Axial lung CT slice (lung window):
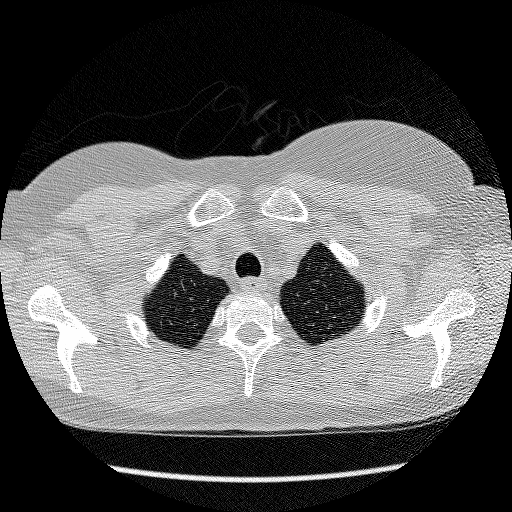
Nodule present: no